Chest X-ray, PA view. Patient: 22 years old, sex M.
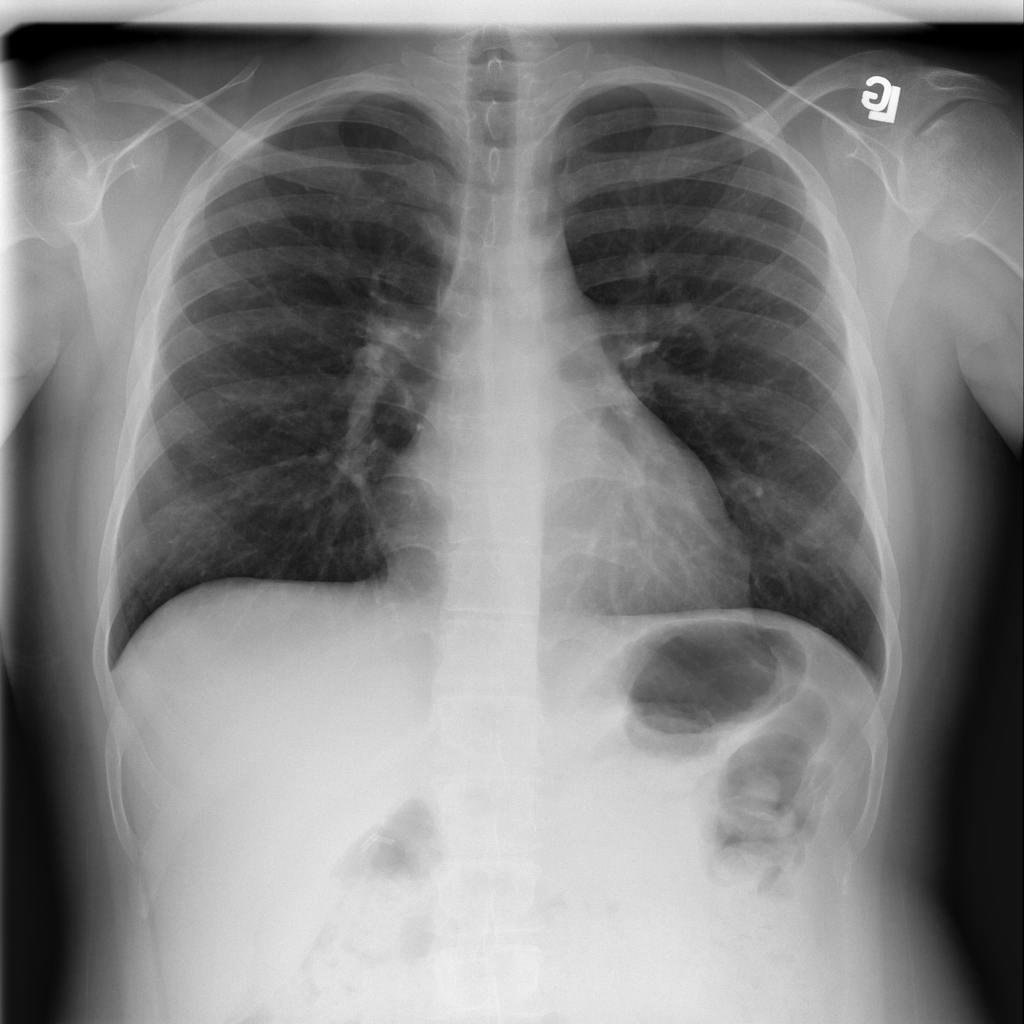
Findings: No Finding